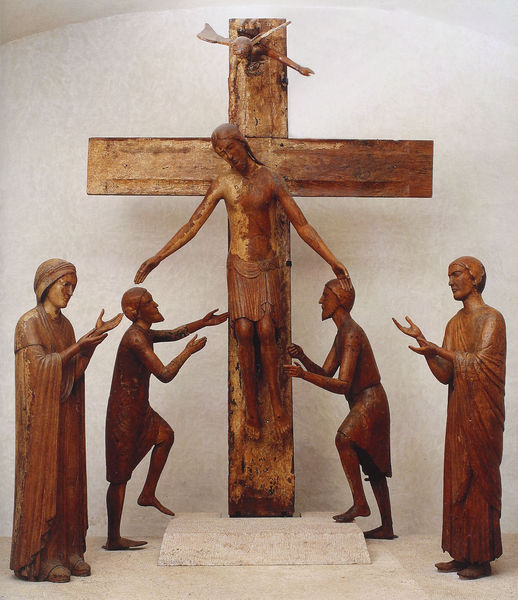
Titel: Kreuzabnahme
Standort: Tivoli, Dom (EU - I - Latium)
Schlagwörter: gruppe, mann, menschen, frau, holz, arme, johannes, sockel, stein, tod, hände, engel, figuren, kreuz, beten, skulpturen, christus, jesus, kreuzigung, anbeten, jünger, maria, anbetung, kreut